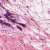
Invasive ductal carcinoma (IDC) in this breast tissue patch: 0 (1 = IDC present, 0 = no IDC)